Question: I want to align this image to the right side of the text but I am unable to do this. All the ways I have tried but in the end, the image appears below the text contrary to what I want actually.
In my assumption, I have written the correct code.
Please see the image here.

Here is what I have in my code:
'''
<!--Intro Page start-->
<section id="intro">
<div class="wrapper">
<div class="intro-left">
<h1>Creative Insights to Grow your Business</h1>
<p>The world's most widely deployed real-time content recomendations engine. Brought to you by Pulse Analytics.</p>
<a href="#" class="intro-cta">
Try it for Free
</a>
</div>
<div class="intro-right">
<img src="images/undraw_growth_analytics_8btt.png" alt="">
</div>
</div>
</section>
'''
And here is the CSS:
'''
#intro{
position: absolute;
overflow: hidden;
min-height: 600px;
padding-top: 9em;
}
#intro .intro-left{
display: inline-block;
width: 100%;
max-width: 400px;
padding: 3em 0;
}
#intro .intro-left h1{
font-size: 2.5em;
color: #241b57;
line-height: 1.5em;
position: relative;
margin-bottom: 1em;
}
#intro .intro-left h1::after{
bottom: -24px;
left: 0;
width: 50px;
height: 4px;
content: '';
border-radius: 5px;
background: #ec4357;
opacity: 0.4;
position: absolute;
}
#intro .intro-left p{
font-size: 1.125em;
line-height: 1.75em;
}
#intro .intro-left a.intro-cta{
font-weight: 500;
display: block;
width: 100%;
max-width: 180px;
margin-top: 2em;
text-align: center;
color: #ffffff;
border-radius: 3px;
background-color: #ec4357;
padding: 1em;
}
#intro .intro-right{
position: relative;
display: inline-block;
margin-left: 6em;
}
#intro .intro-right img{
max-width: 600px;
}
'''
Please let me know where is my error. Thanks!
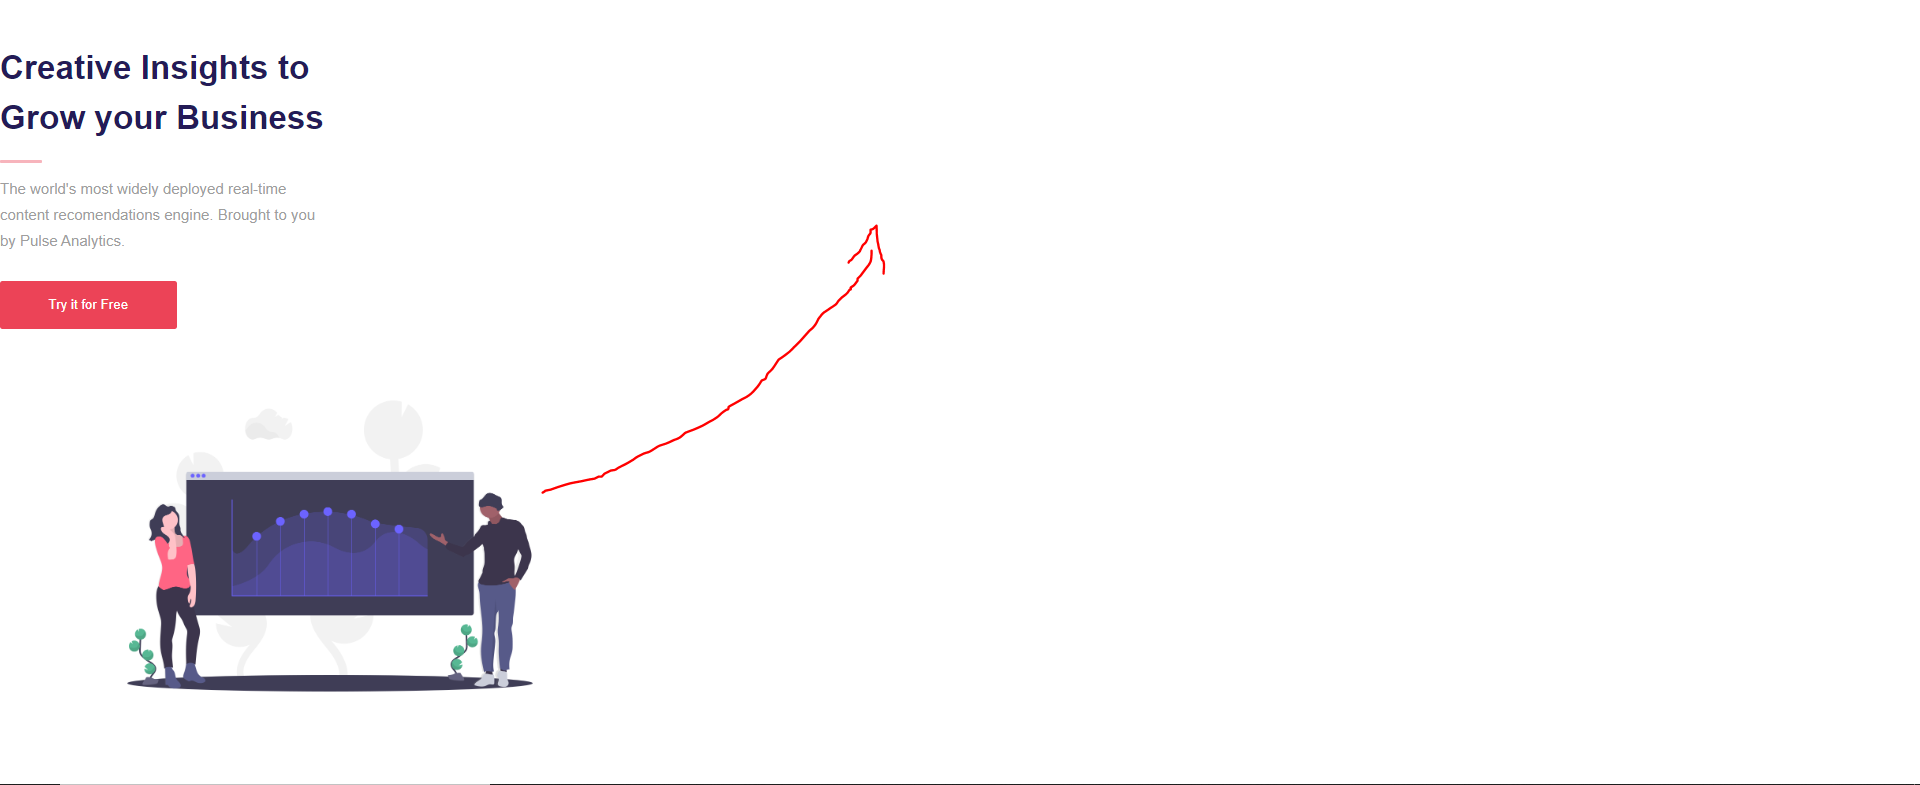
Answer: use 'flex' for 'wrapper' class:
'''
#intro {
position: absolute;
overflow: hidden;
min-height: 600px;
padding-top: 9em;
}
.wrapper {
display: flex;
}
#intro .intro-left {
display: inline-block;
width: 100%;
max-width: 400px;
padding: 3em 0;
}
#intro .intro-left h1 {
font-size: 2.5em;
color: #241b57;
line-height: 1.5em;
position: relative;
margin-bottom: 1em;
}
#intro .intro-left h1::after {
bottom: -24px;
left: 0;
width: 50px;
height: 4px;
content: '';
border-radius: 5px;
background: #ec4357;
opacity: 0.4;
position: absolute;
}
#intro .intro-left p {
font-size: 1.125em;
line-height: 1.75em;
}
#intro .intro-left a.intro-cta {
font-weight: 500;
display: block;
width: 100%;
max-width: 180px;
margin-top: 2em;
text-align: center;
color: #ffffff;
border-radius: 3px;
background-color: #ec4357;
padding: 1em;
}
#intro .intro-right {
position: relative;
display: inline-block;
margin-left: 6em;
}
#intro .intro-right img {
max-width: 600px;
}
'''
'''
<section id="intro">
<div class="wrapper">
<div class="intro-left">
<h1>Creative Insights to Grow your Business</h1>
<p>The world's most widely deployed real-time content recomendations engine. Brought to you by Pulse Analytics.</p>
<a href="#" class="intro-cta">
Try it for Free
</a>
</div>
<div class="intro-right">
<img src="http://placekitten.com/301/301" alt="">
</div>
</div>
</section>
'''